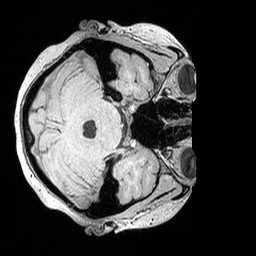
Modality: MP2RAGE
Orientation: axial
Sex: female
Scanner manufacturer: siemens
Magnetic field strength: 3 T
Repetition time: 5 s
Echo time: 0.00292 s